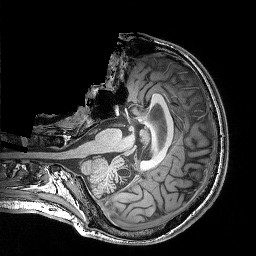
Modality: T1w
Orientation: axial
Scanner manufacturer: siemens
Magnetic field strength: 3 T
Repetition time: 2.25 s
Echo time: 0.00418 s